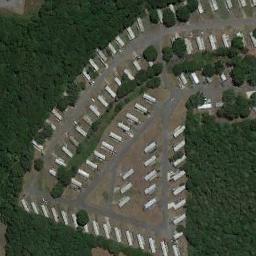
Label: residential